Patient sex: F
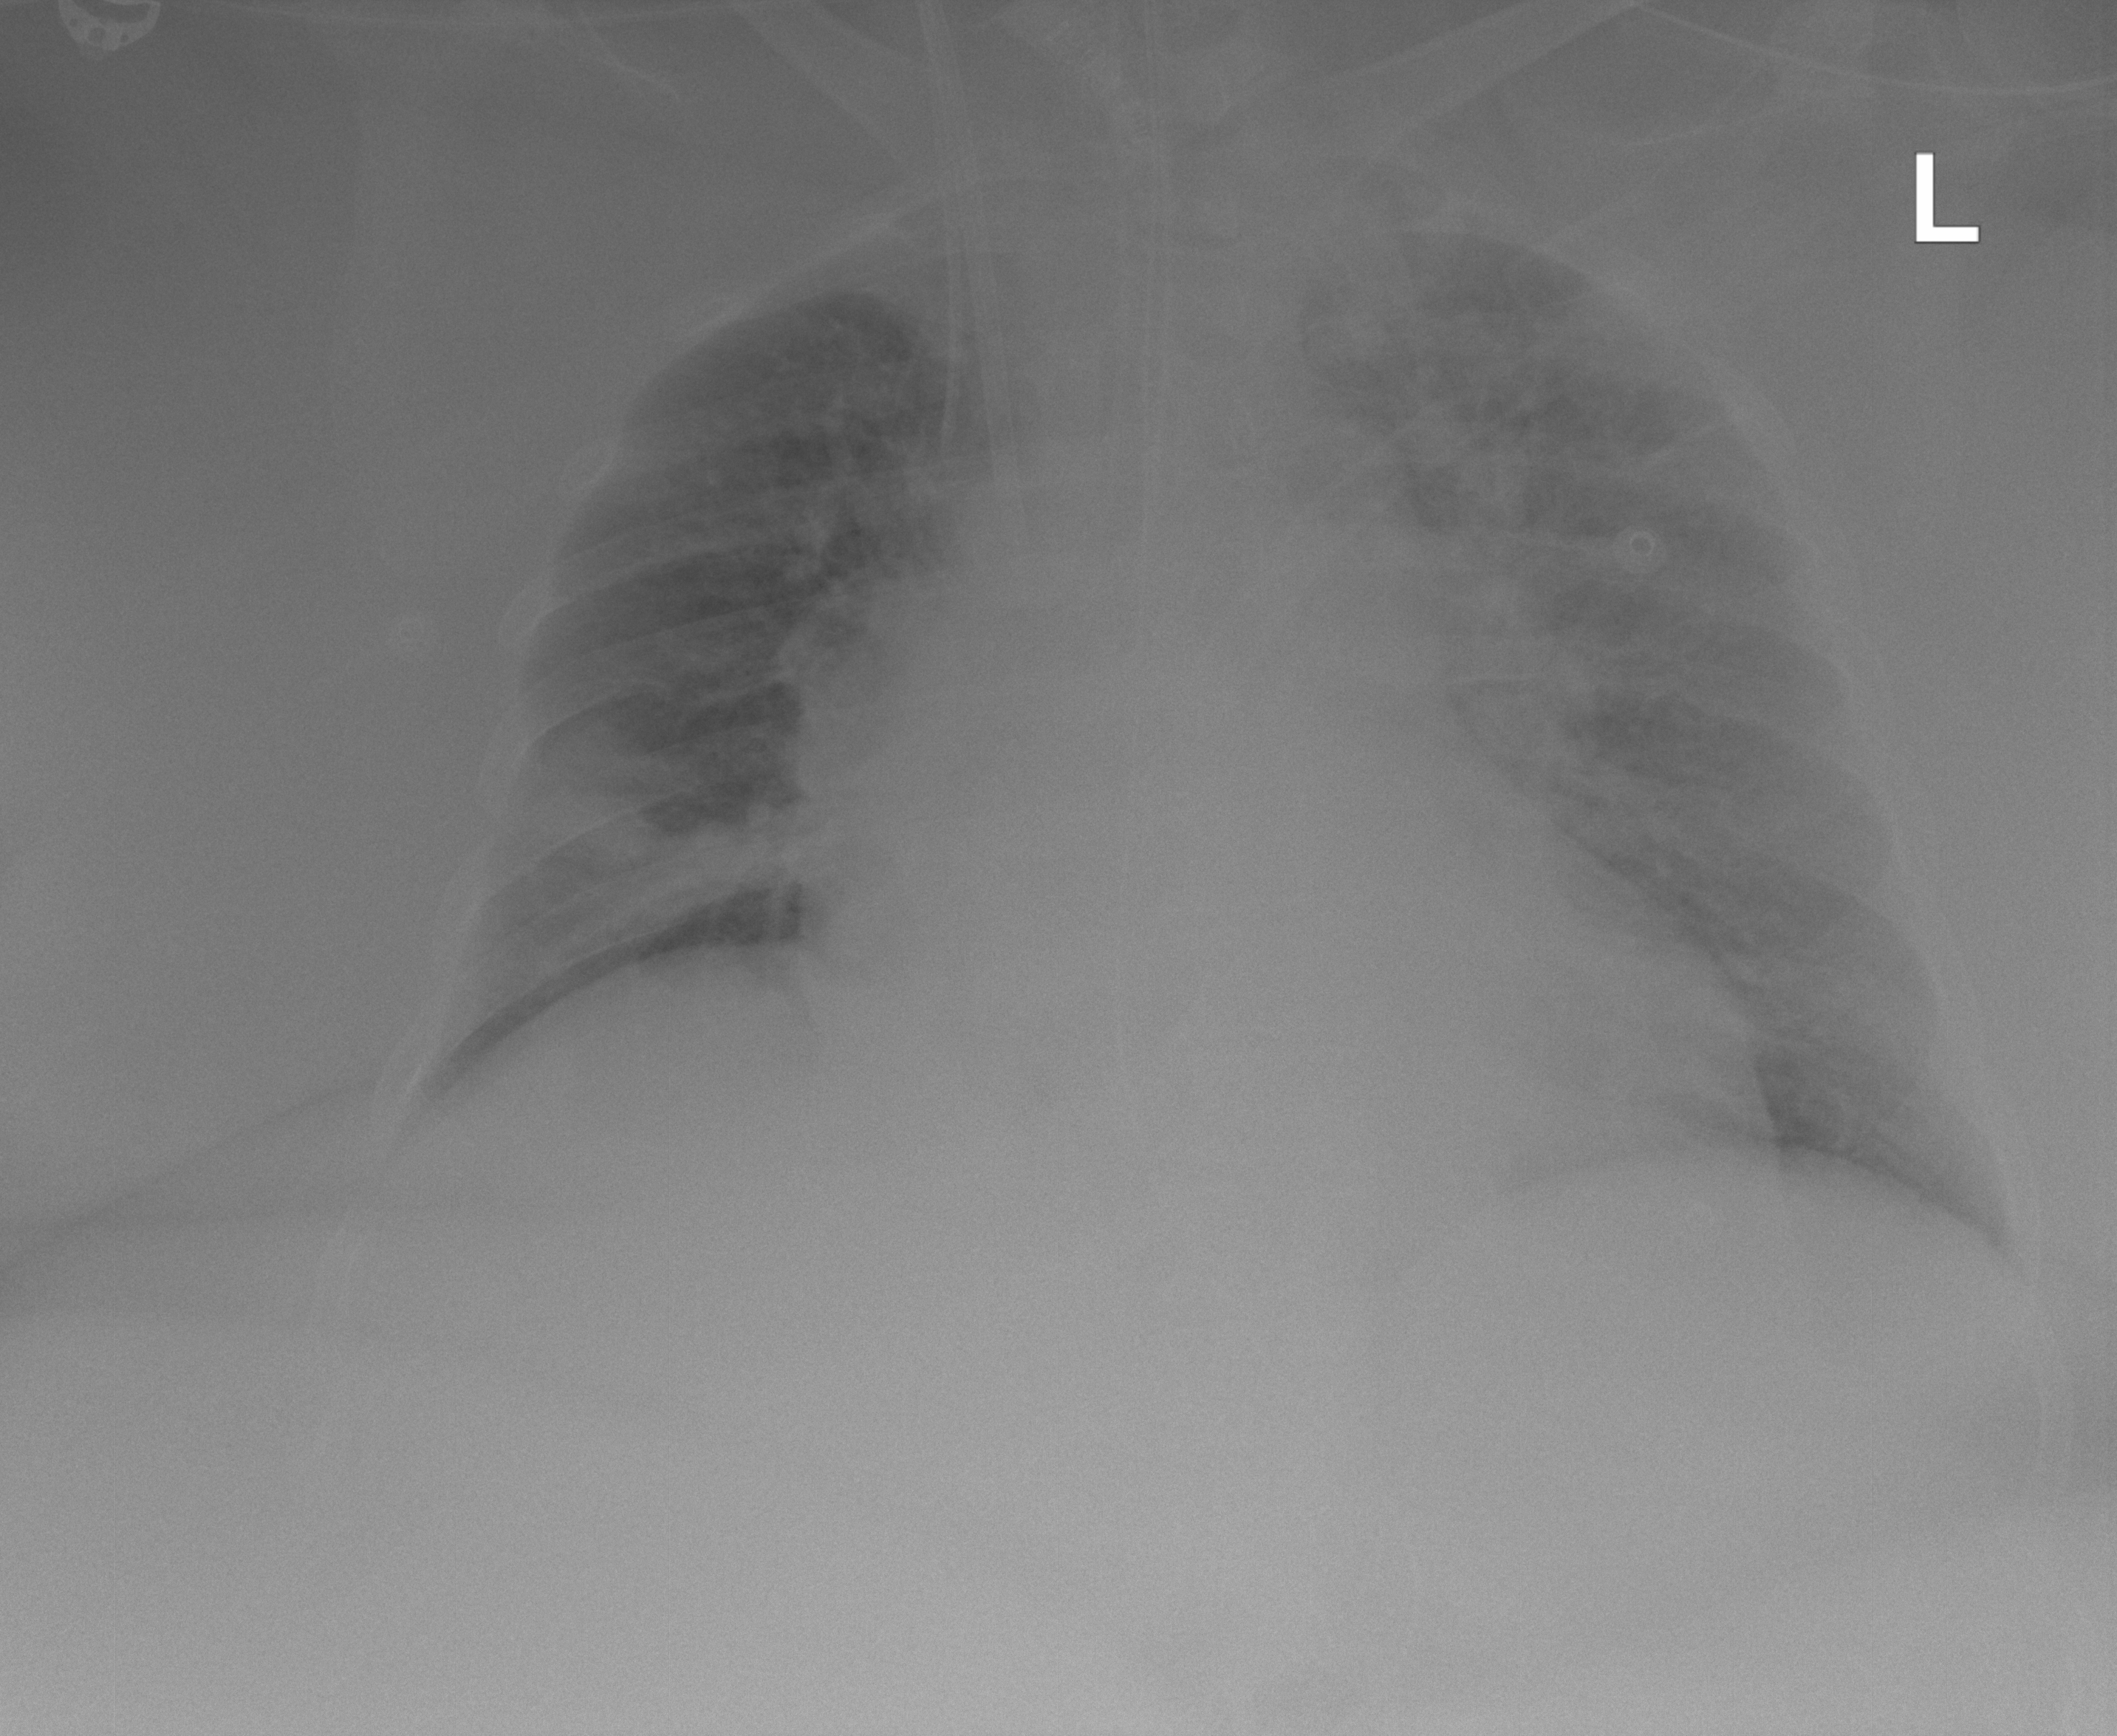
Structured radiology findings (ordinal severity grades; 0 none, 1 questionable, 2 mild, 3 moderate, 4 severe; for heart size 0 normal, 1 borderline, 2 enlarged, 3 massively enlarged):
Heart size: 0
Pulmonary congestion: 0
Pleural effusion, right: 0
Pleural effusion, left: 0
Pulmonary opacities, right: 2
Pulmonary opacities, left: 2
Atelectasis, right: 2
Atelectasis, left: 2